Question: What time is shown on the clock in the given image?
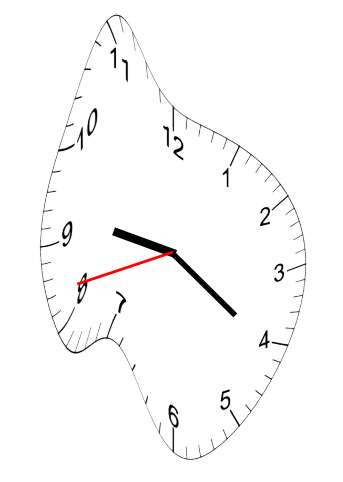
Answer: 09:20:42